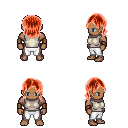
a pixel art fantasy rpg character, male body template, human, dark skin, white sleeveless shirt, white pants, red long bangs hairstyle, leather bracers, four views (front, back, left, right), 2x2 character sprite sheet, small pixel art, hard edges, no anti-aliasing